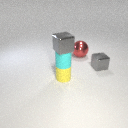
small yellow rubber cylinder below small cyan rubber cylinder